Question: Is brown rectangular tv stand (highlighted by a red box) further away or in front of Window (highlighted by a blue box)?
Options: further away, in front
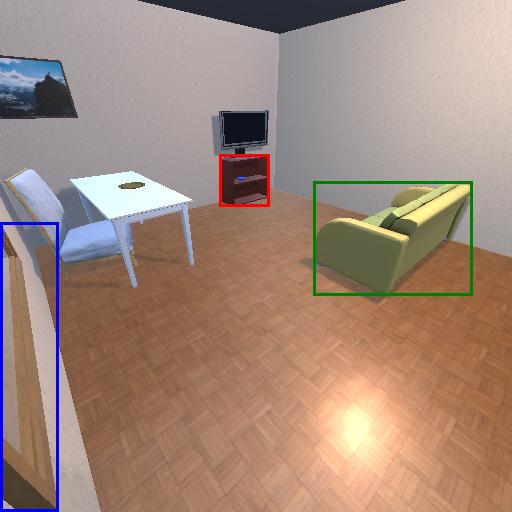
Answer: further away